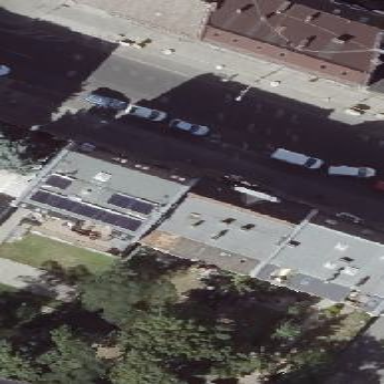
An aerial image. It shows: Building consisting of apartments with double saltbox roof shape.